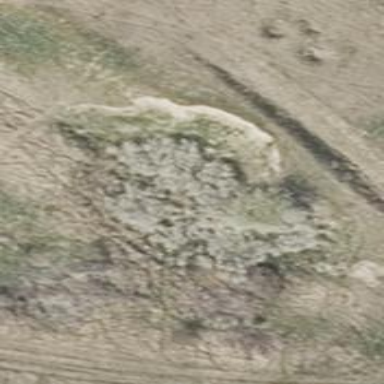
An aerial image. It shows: Deciduous tree with broadleaved leaves.